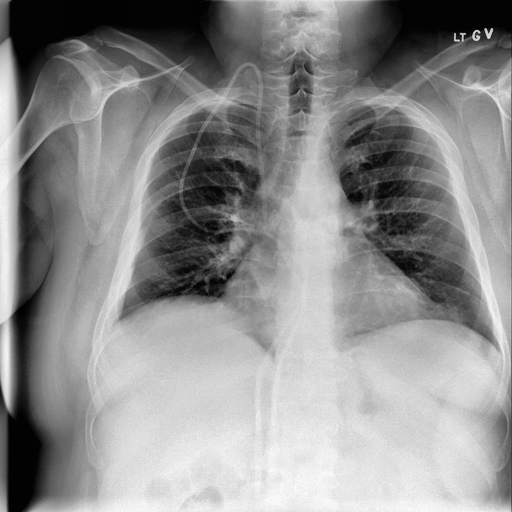
Finding: NORMAL